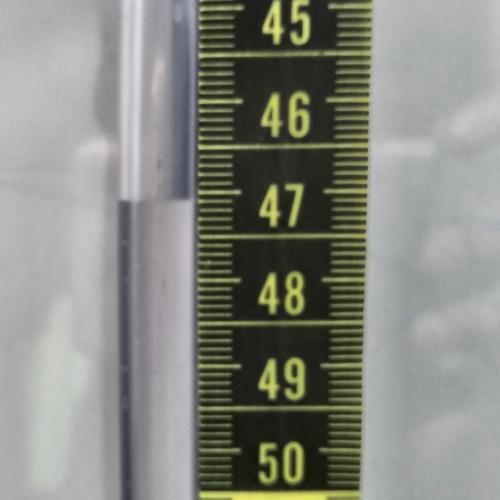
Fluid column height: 47.1 cm